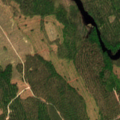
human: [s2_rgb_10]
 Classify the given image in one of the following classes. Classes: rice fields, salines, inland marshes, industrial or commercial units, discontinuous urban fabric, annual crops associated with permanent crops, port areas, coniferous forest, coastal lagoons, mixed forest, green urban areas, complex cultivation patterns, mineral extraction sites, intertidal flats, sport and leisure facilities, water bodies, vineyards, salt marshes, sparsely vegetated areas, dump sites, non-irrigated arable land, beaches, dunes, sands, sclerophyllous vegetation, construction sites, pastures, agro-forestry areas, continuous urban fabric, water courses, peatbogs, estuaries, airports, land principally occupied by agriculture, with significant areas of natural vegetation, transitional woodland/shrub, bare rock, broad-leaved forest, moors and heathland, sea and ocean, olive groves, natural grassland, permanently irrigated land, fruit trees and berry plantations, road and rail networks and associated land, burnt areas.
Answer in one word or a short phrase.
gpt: coniferous forest, transitional woodland/shrub